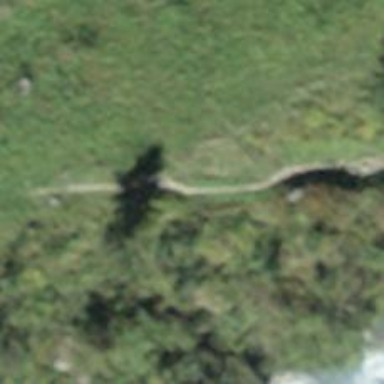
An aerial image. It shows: Unpaved path.